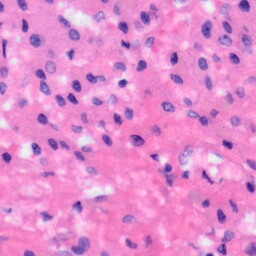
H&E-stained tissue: Liver